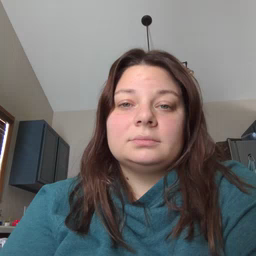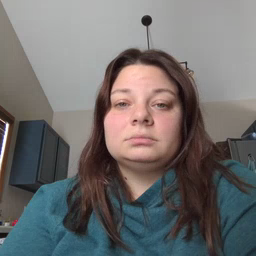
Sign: stuck